Question: I have a strange issue with the 'CoordinatorLayout' and the 'NestedScrollView' (with the design support library 22.2.0)
Using a content smaller than 'NestedScrollView' I should have a fixed content.
However trying to scroll up and down the content I can obtain that the content is displaced and never again in their own place.
Here a little sample:
Here the code:
'''
<android.support.design.widget.CoordinatorLayout xmlns:android="http://schemas.android.com/apk/res/android"
xmlns:app="http://schemas.android.com/apk/res-auto"
android:id="@+id/main_content"
android:layout_width="match_parent"
android:layout_height="match_parent">
<android.support.design.widget.AppBarLayout
android:id="@+id/appbar"
android:layout_width="match_parent"
android:layout_height="wrap_content"
android:theme="@style/ThemeOverlay.AppCompat.Dark.ActionBar">
<android.support.v7.widget.Toolbar
android:id="@+id/toolbar"
android:layout_width="match_parent"
android:layout_height="?attr/actionBarSize"
android:background="?attr/colorPrimary"
app:popupTheme="@style/ThemeOverlay.AppCompat.Light"
app:layout_scrollFlags="scroll|enterAlways" />
</android.support.design.widget.AppBarLayout>
<android.support.v4.widget.NestedScrollView
android:layout_width="match_parent"
android:layout_height="match_parent"
app:layout_behavior="@string/appbar_scrolling_view_behavior">
<FrameLayout
android:paddingTop="24dp"
android:id="@+id/fragment_container"
android:layout_width="match_parent"
android:layout_height="match_parent"
android:padding="@dimen/padding">
</FrameLayout>
</android.support.v4.widget.NestedScrollView>
<android.support.design.widget.FloatingActionButton
android:id="@+id/fab_action"
android:layout_width="wrap_content"
android:layout_height="wrap_content"
android:layout_gravity="end|bottom"
android:layout_margin="16dp"
android:visibility="gone"
android:src="@drawable/ic_done" />
</android.support.design.widget.CoordinatorLayout>
'''
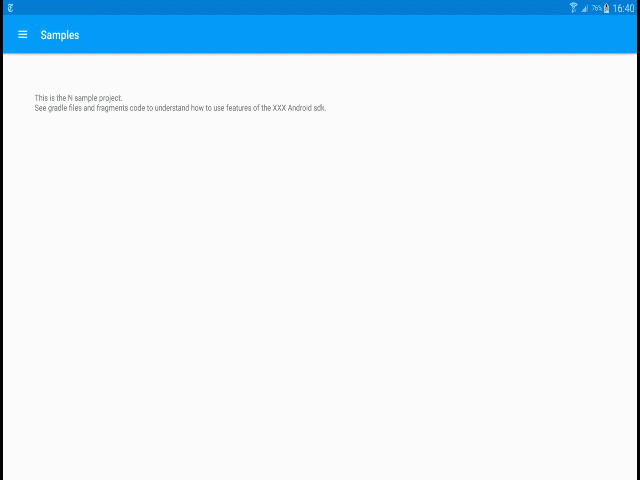
Answer: This can also be observed in the <URL> demo when removing all but one card in the details fragment.
I was able to solve this (for now) using this class: <URL>
'''
<android.support.v4.widget.NestedScrollView
android:layout_width="match_parent"
android:layout_height="match_parent"
app:layout_behavior="com.evs.demo.layout.FixedScrollingViewBehavior">
.....
</android.support.v4.widget.NestedScrollView>
'''